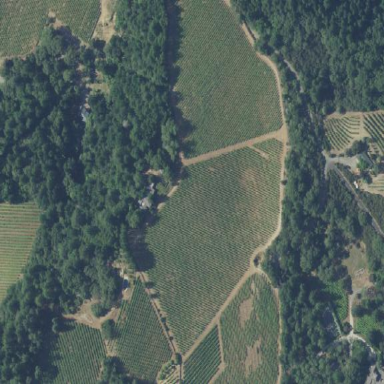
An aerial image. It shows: Vineyard growing grapes.